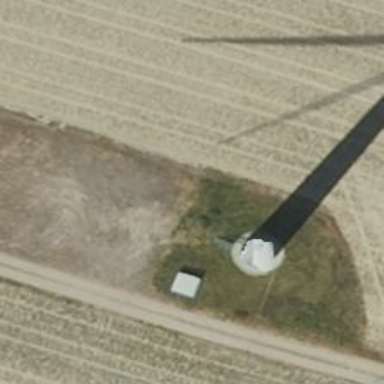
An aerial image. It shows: Wind generator powered by horizontal axis wind turbine.